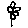
Label: flower